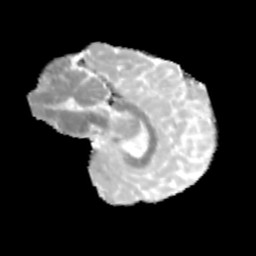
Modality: MD
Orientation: sagittal
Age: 13
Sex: male
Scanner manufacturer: siemens
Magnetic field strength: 3 T
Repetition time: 3.8 s
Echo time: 0.07 s